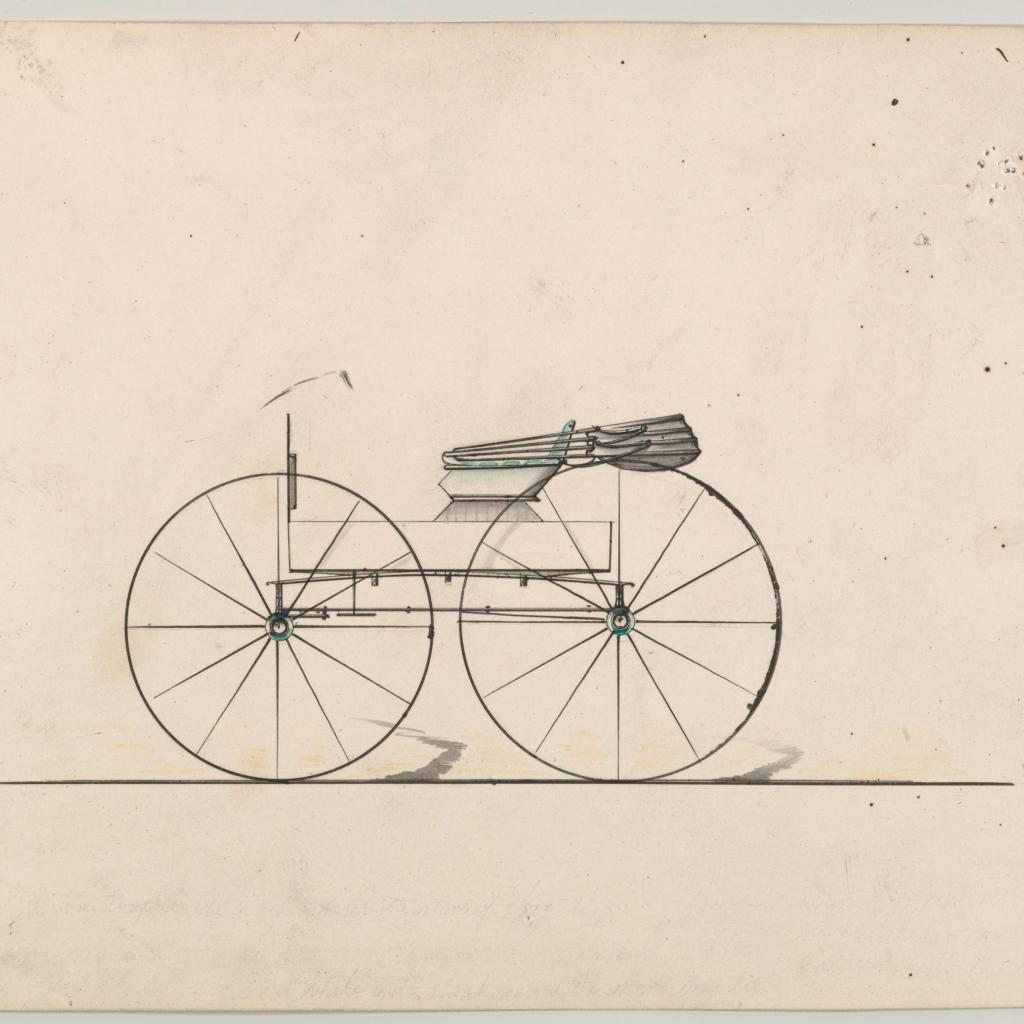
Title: Design for Wagon, no. 1052a
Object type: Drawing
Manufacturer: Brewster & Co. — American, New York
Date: ca. 1870
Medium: Pen and black ink, watercolor and gouache
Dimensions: sheet: 6 1/16 x 9 3/16 in. (15.4 x 23.3 cm)
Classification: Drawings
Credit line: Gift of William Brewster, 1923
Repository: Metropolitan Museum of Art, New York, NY